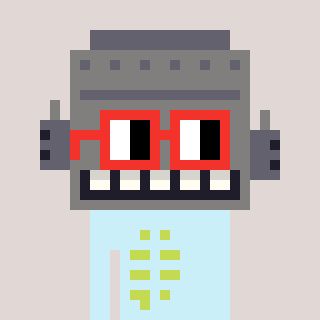
a pixel art character with square red glasses, a robot-shaped head and a cold-colored body on a warm background